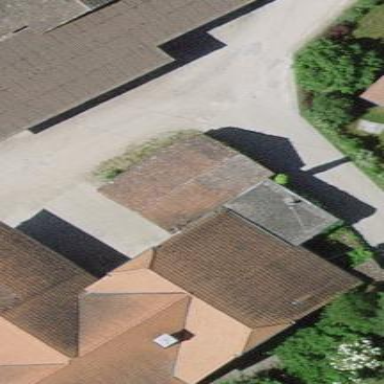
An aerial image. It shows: Barn.